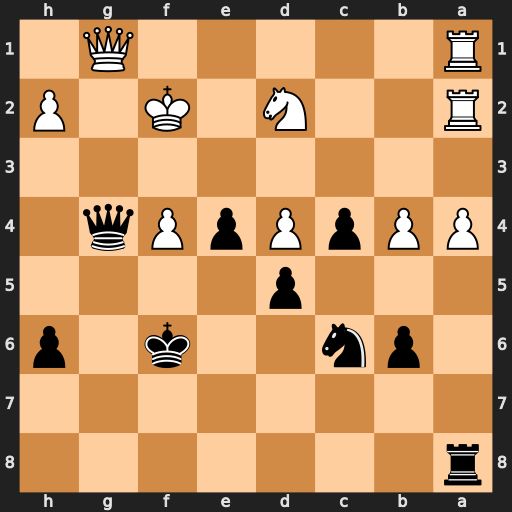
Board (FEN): r7/8/1pn2k1p/3p4/PPpPpPq1/8/R2N1K1P/R5Q1
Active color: b
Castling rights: -
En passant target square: -
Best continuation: e3+ Kf1 Qxf4+ Nf3 Qxf3+